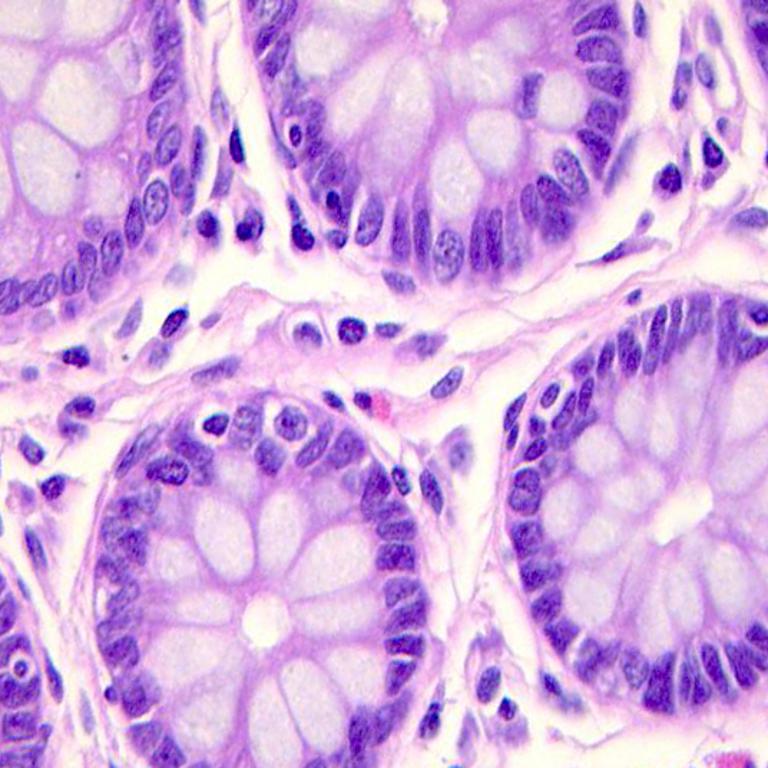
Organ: colon
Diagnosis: benign